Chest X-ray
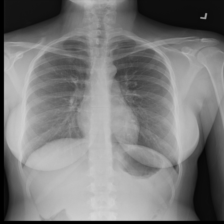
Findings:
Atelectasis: negative
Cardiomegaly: negative
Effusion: negative
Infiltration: negative
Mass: negative
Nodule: negative
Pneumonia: negative
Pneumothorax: negative
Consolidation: negative
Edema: negative
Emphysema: negative
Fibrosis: negative
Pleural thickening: negative
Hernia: negative